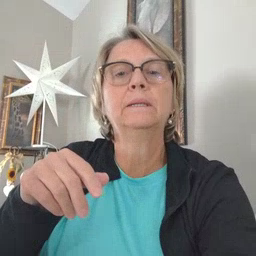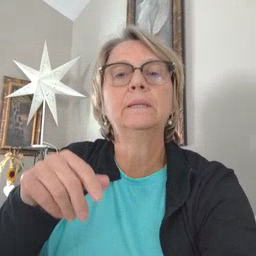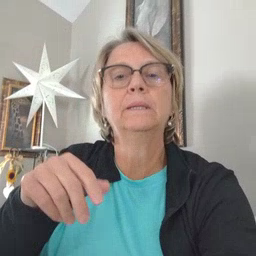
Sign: horse